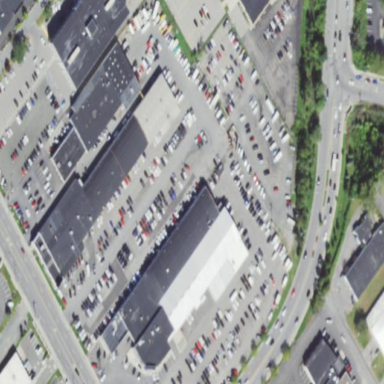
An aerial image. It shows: Building housing car shop.